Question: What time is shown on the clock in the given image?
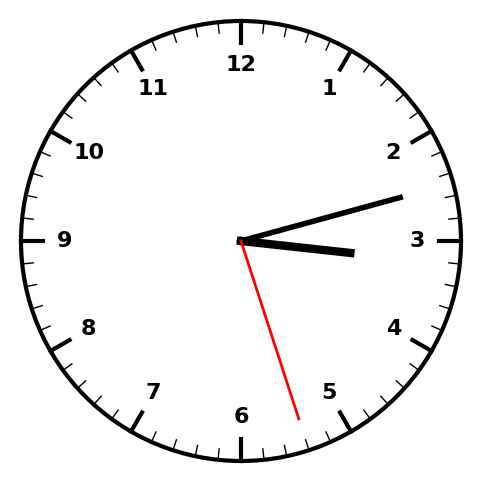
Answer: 03:12:27